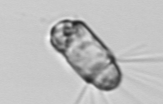
Label: Corethron_hystrix